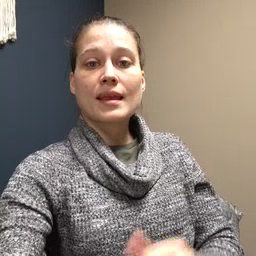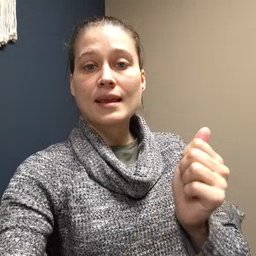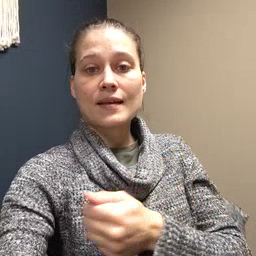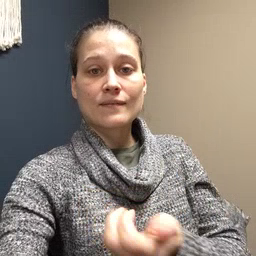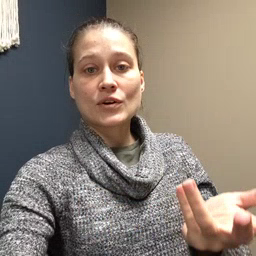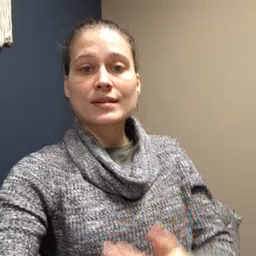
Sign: every